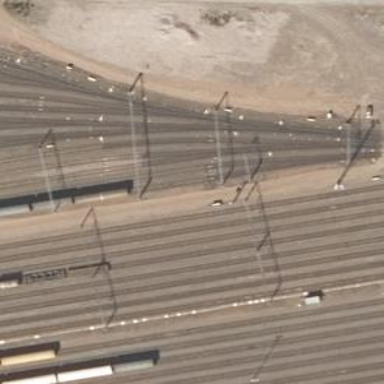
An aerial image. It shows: Railway signal.